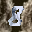
Label: 8